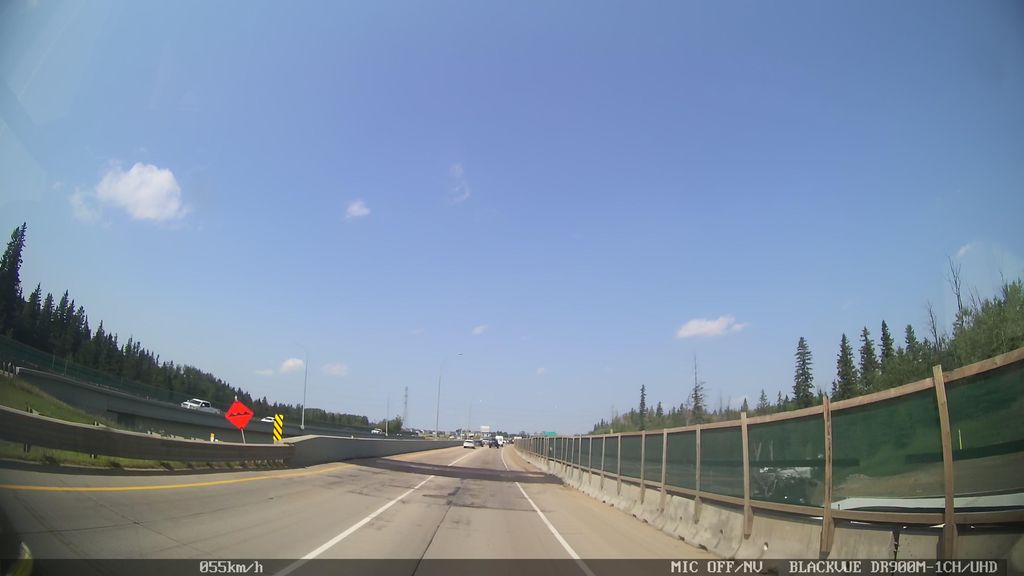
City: edmonton